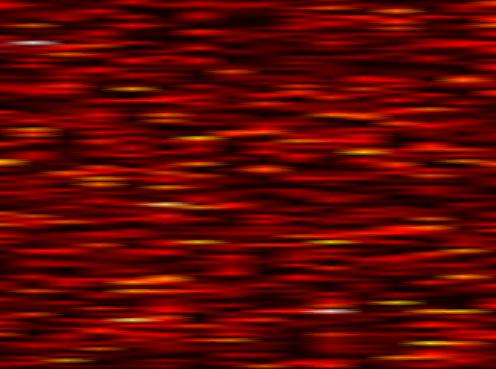
Label: WOLA